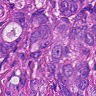
Metastatic tissue present: yes